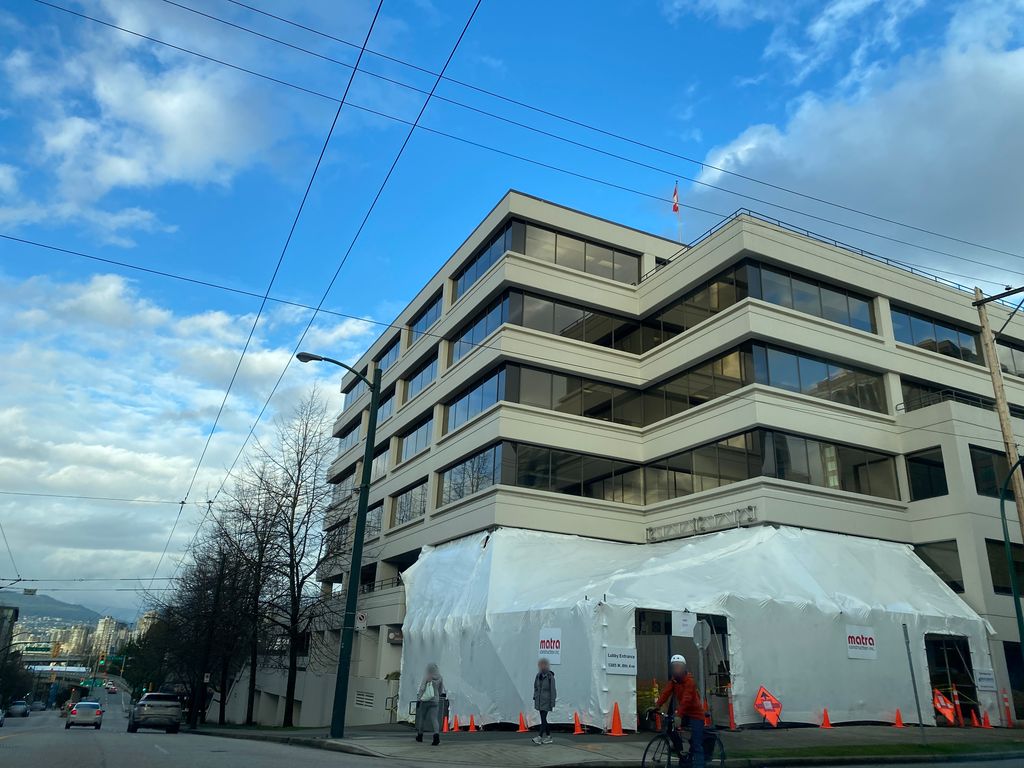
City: vancouver